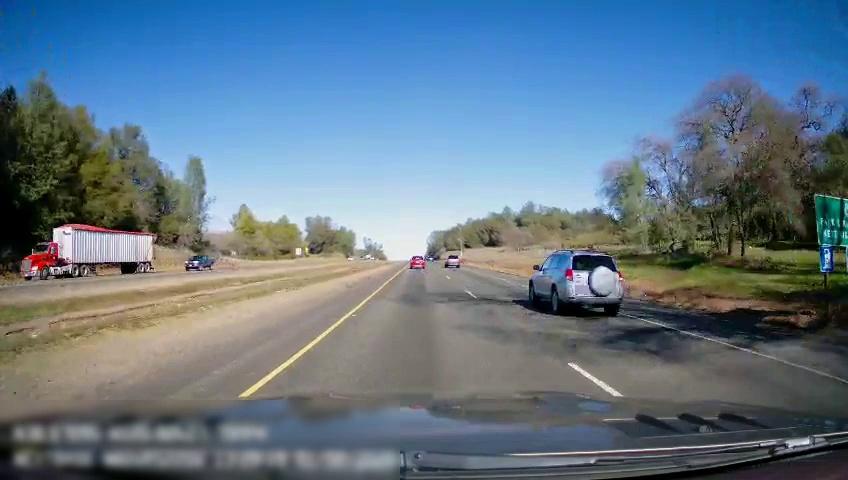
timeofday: Day
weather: Sunny
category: Drivable Space
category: Drivable Space
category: Vehicles | SUV
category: Vehicles | SUV
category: Vehicles | SUV
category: Vehicles | Truck
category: Vehicles | Truck
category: Lanes | Current Lane
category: Lanes | Current Lane
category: Lanes | Alternate Lane
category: Traffic | Signs
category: Traffic | Signs